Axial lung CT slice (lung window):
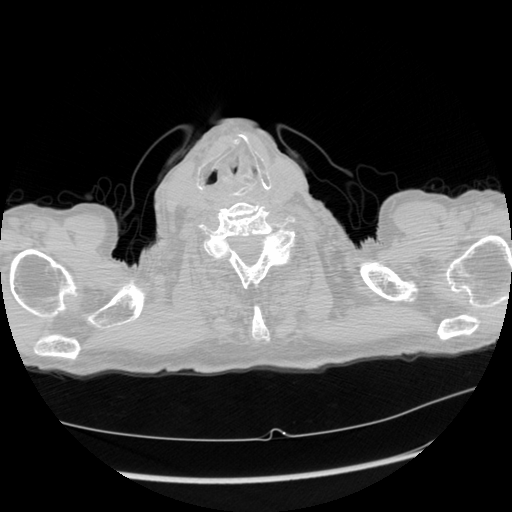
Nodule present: no